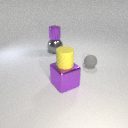
large purple metal cube below small yellow rubber cylinder